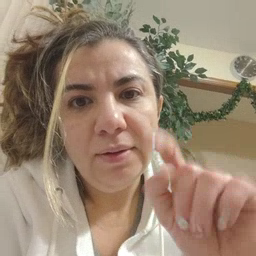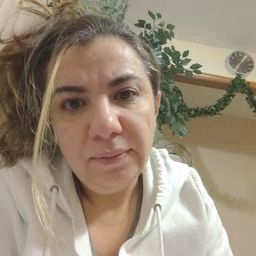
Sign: feet